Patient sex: M
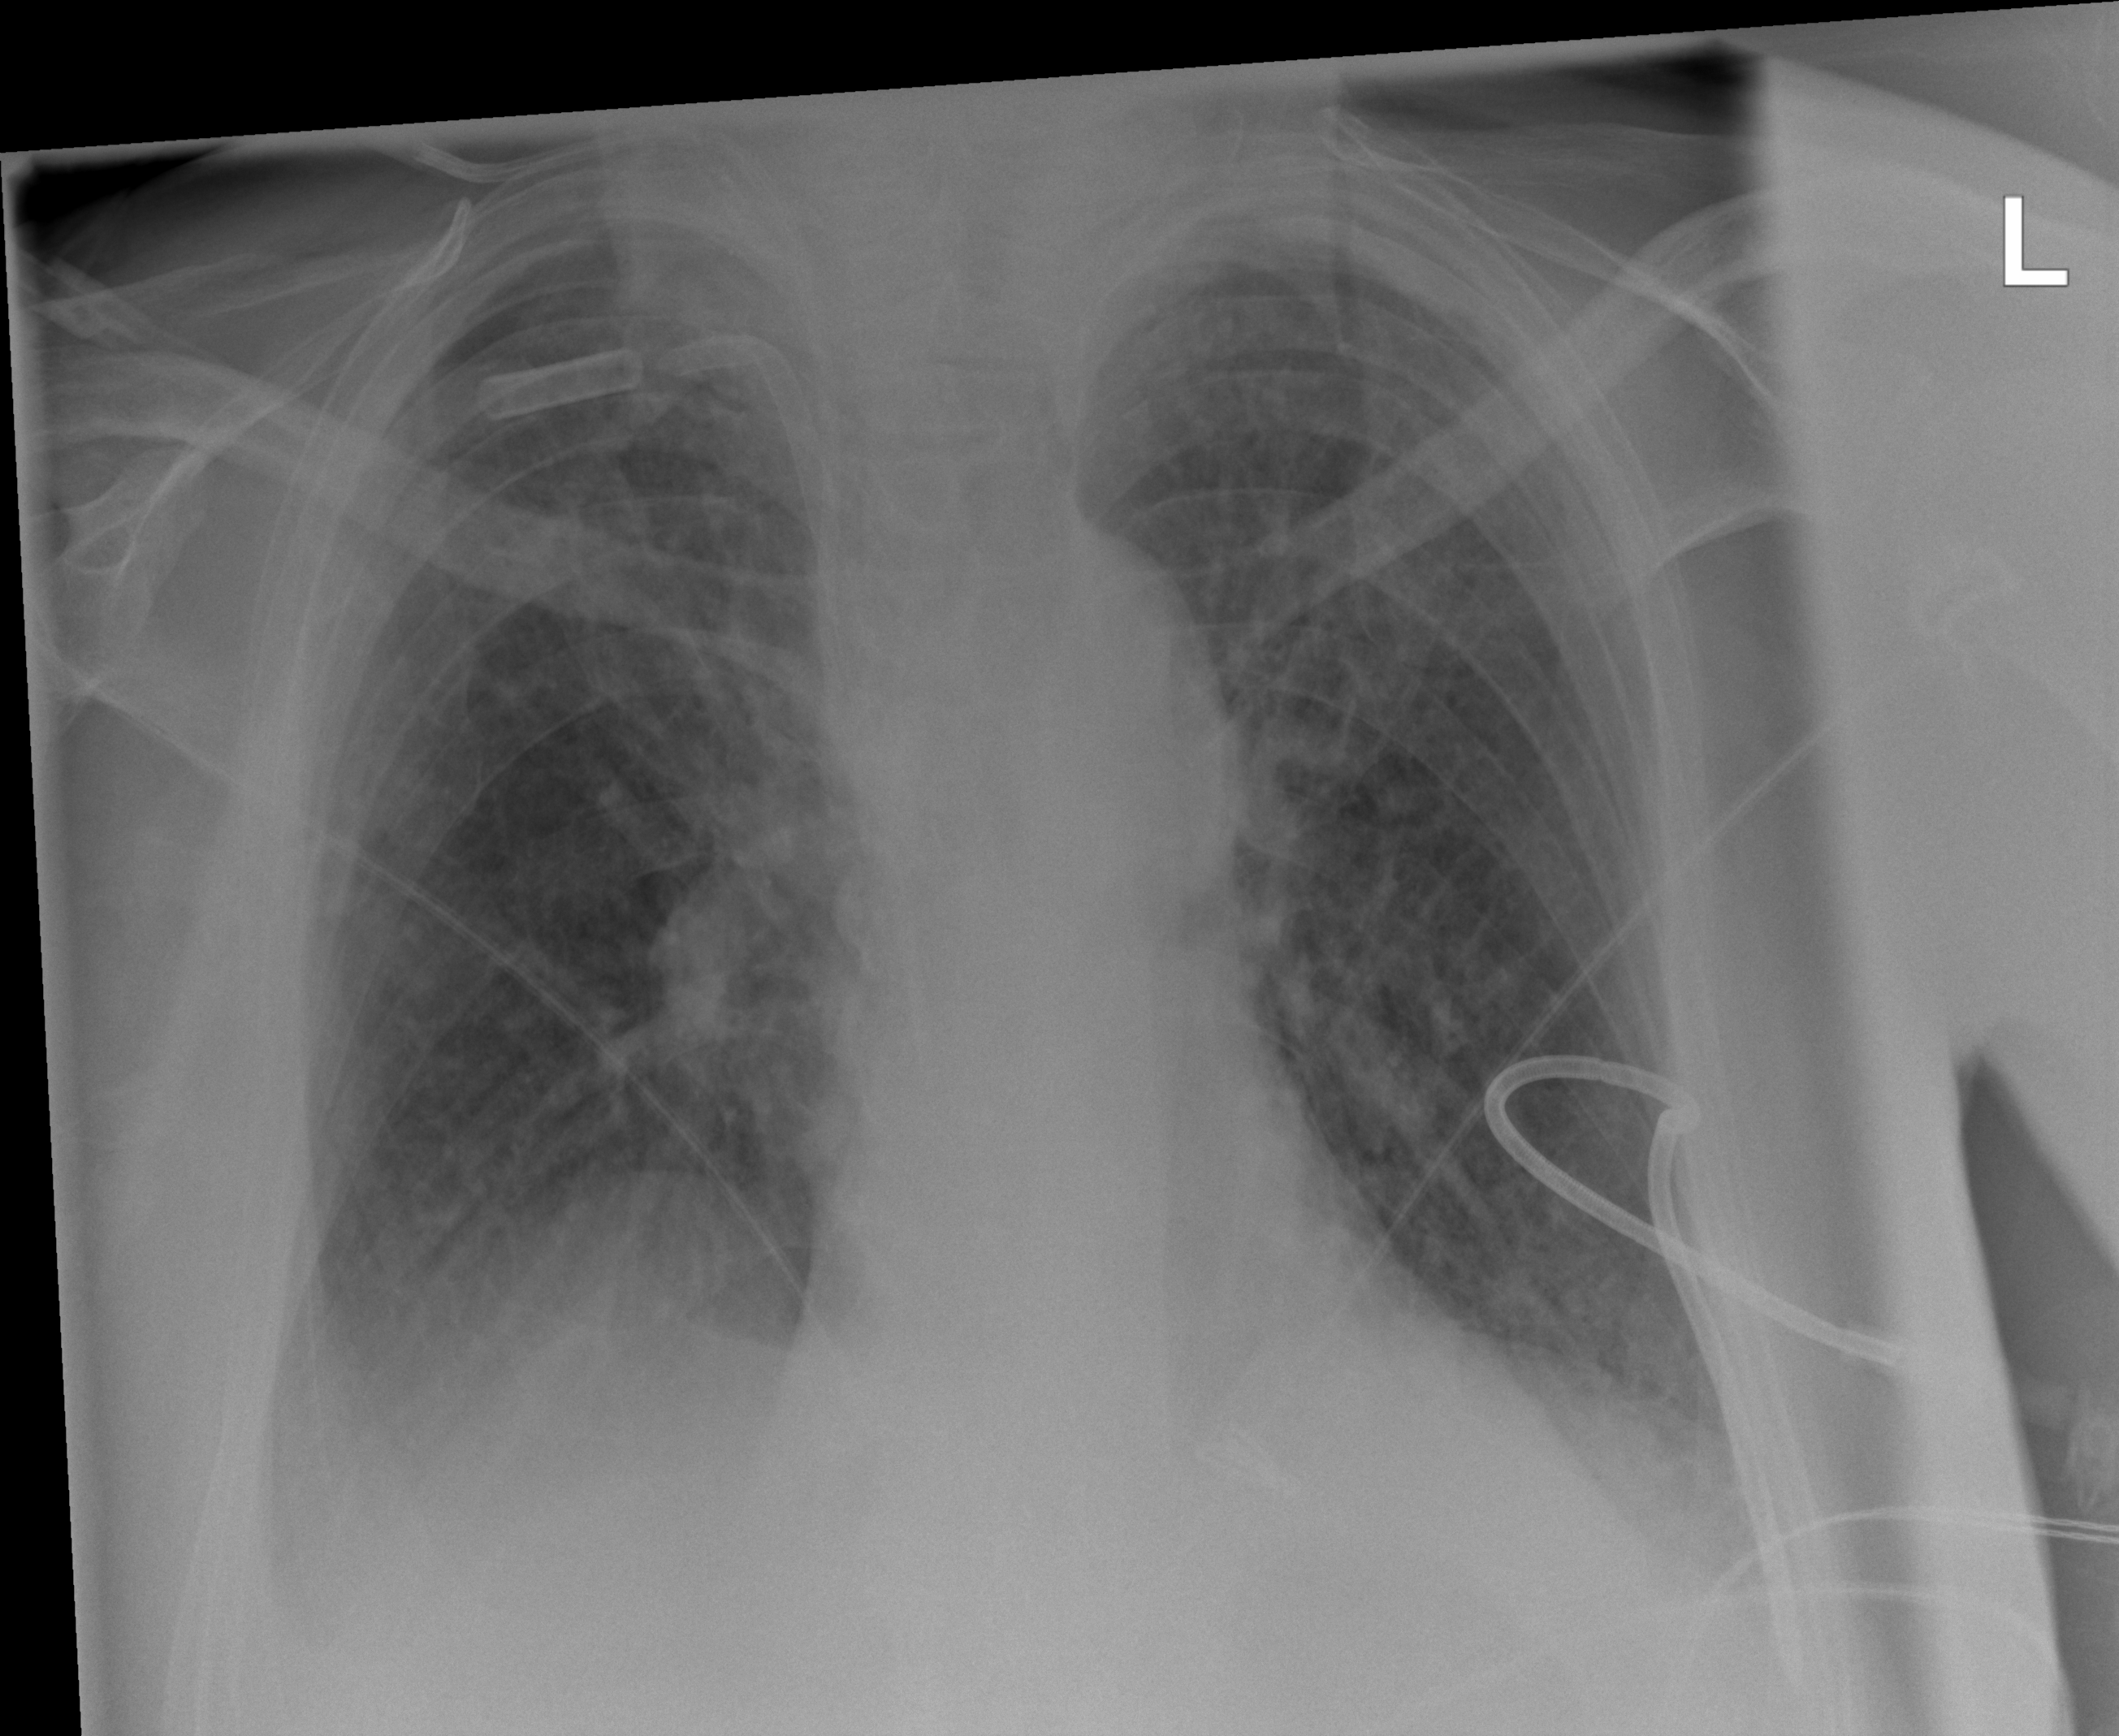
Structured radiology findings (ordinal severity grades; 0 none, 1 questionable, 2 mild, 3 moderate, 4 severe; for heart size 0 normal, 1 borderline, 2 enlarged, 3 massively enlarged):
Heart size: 0
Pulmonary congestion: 2
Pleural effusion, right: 2
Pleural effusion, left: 2
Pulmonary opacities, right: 2
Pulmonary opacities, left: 2
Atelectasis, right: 2
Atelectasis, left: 2